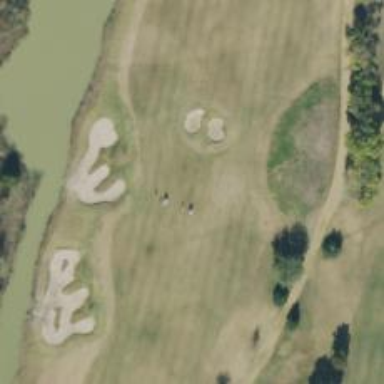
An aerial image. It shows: View of golf hole.